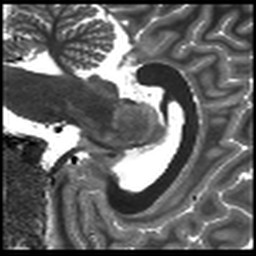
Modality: T1map
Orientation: sagittal
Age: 26
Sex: female